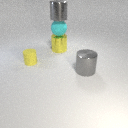
small yellow rubber cylinder to the left of large yellow metal cylinder